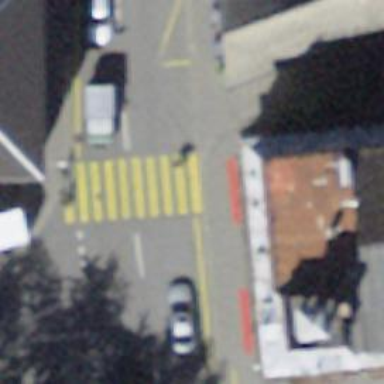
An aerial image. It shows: Zebra crossing on the road.